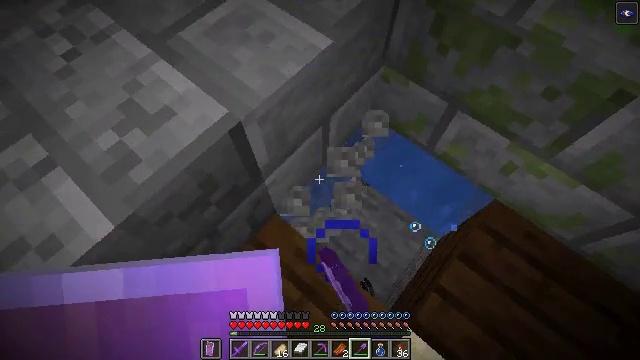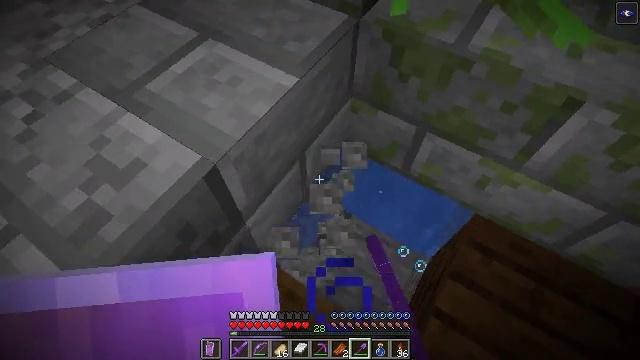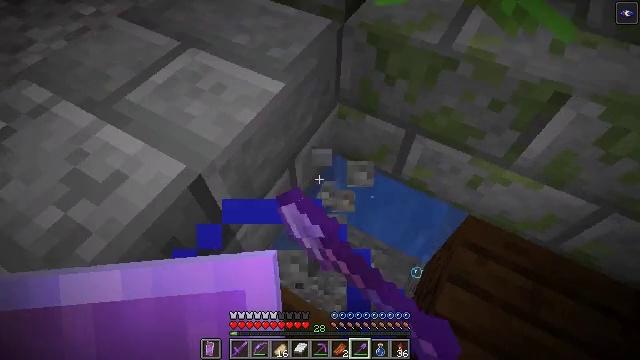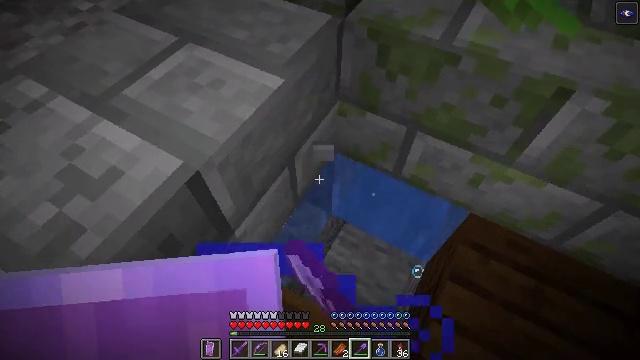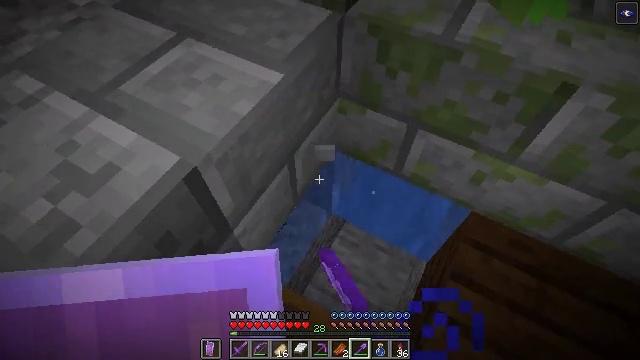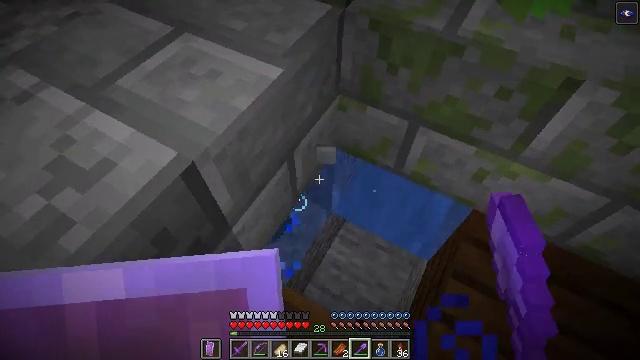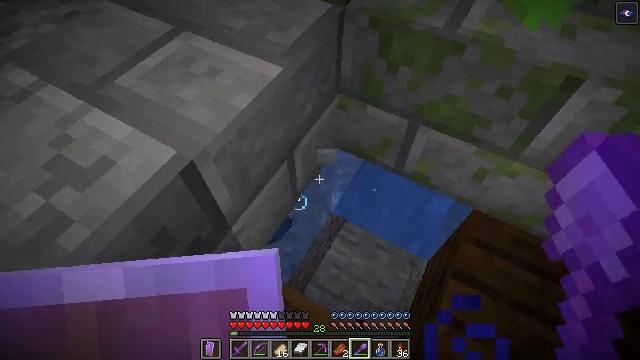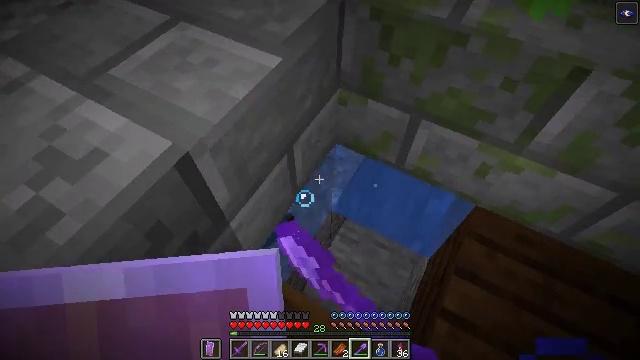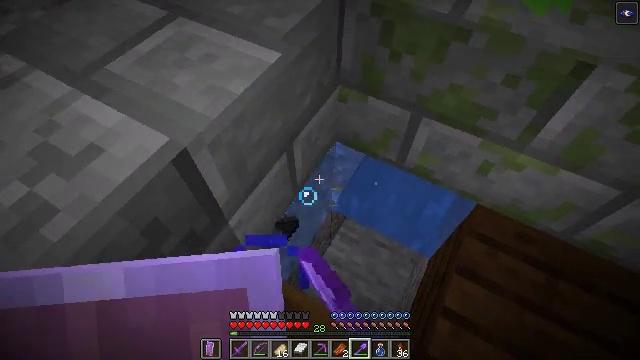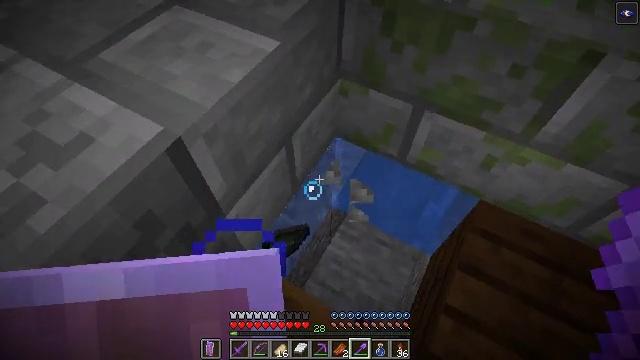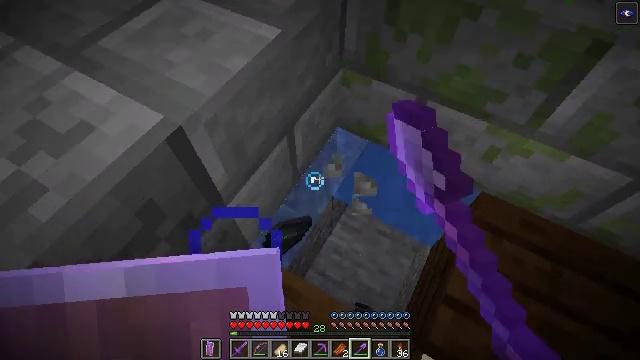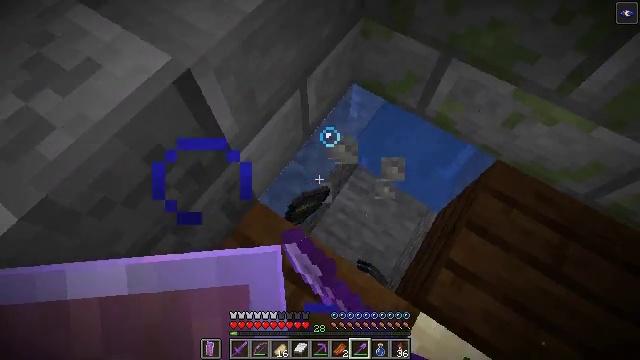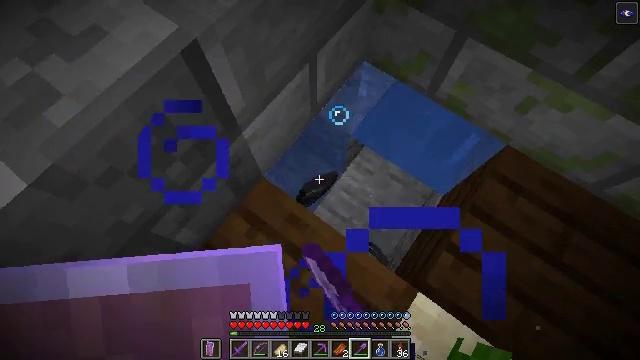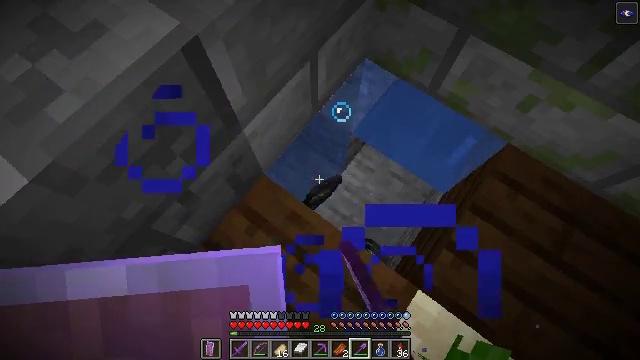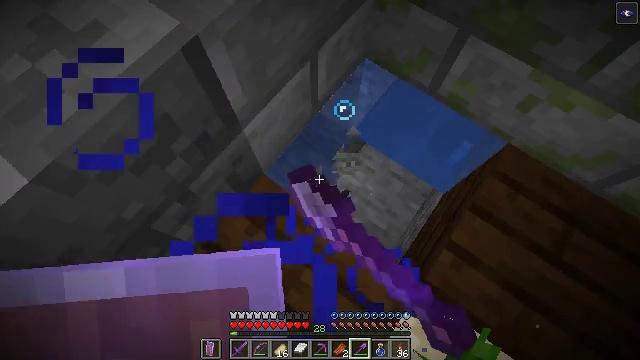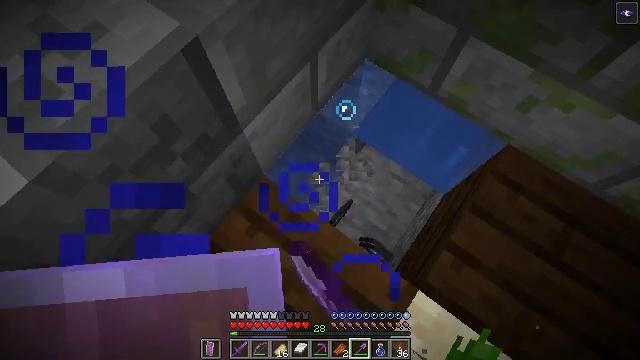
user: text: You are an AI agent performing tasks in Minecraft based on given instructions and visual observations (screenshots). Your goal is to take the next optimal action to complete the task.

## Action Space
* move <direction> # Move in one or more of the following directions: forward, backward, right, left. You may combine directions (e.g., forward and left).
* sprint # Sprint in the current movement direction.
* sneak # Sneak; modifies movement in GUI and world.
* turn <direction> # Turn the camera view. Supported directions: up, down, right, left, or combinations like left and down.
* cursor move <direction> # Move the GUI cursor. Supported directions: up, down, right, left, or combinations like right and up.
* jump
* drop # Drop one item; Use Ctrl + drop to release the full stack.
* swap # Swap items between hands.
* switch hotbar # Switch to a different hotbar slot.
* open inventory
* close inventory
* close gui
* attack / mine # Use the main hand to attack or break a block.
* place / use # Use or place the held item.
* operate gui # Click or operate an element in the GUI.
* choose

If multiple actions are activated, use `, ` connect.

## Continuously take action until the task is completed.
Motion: motion action
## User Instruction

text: Mine gravel from the ground.
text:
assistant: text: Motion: turn right and up, attack / mine
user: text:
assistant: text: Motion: turn right and up, attack / mine
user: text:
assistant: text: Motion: attack / mine
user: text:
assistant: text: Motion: attack / mine
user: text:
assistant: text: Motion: attack / mine
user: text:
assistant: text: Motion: attack / mine
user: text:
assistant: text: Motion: attack / mine
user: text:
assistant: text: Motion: attack / mine
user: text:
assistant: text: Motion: attack / mine
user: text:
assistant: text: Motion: turn down, attack / mine
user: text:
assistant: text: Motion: turn left and down, attack / mine
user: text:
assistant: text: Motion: turn left and down, attack / mine
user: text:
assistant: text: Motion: attack / mine
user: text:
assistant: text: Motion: attack / mine
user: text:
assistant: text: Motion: attack / mine
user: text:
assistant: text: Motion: attack / mine
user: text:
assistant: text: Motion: attack / mine
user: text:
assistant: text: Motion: turn right and up, attack / mine
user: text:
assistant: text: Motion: turn right and up, attack / mine
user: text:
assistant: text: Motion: turn right
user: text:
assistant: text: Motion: turn right and down
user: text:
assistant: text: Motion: turn right and down
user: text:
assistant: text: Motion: no_op